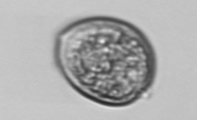
Label: Prorocentrum